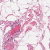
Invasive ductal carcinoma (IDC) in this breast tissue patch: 0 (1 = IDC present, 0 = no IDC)